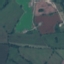
Land use / land cover class: Pasture